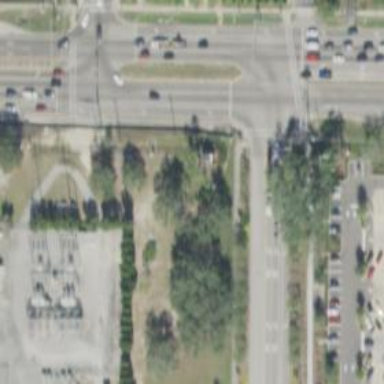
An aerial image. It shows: Footway along the parkway.